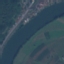
Land use / land cover: River